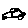
Label: car